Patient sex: M
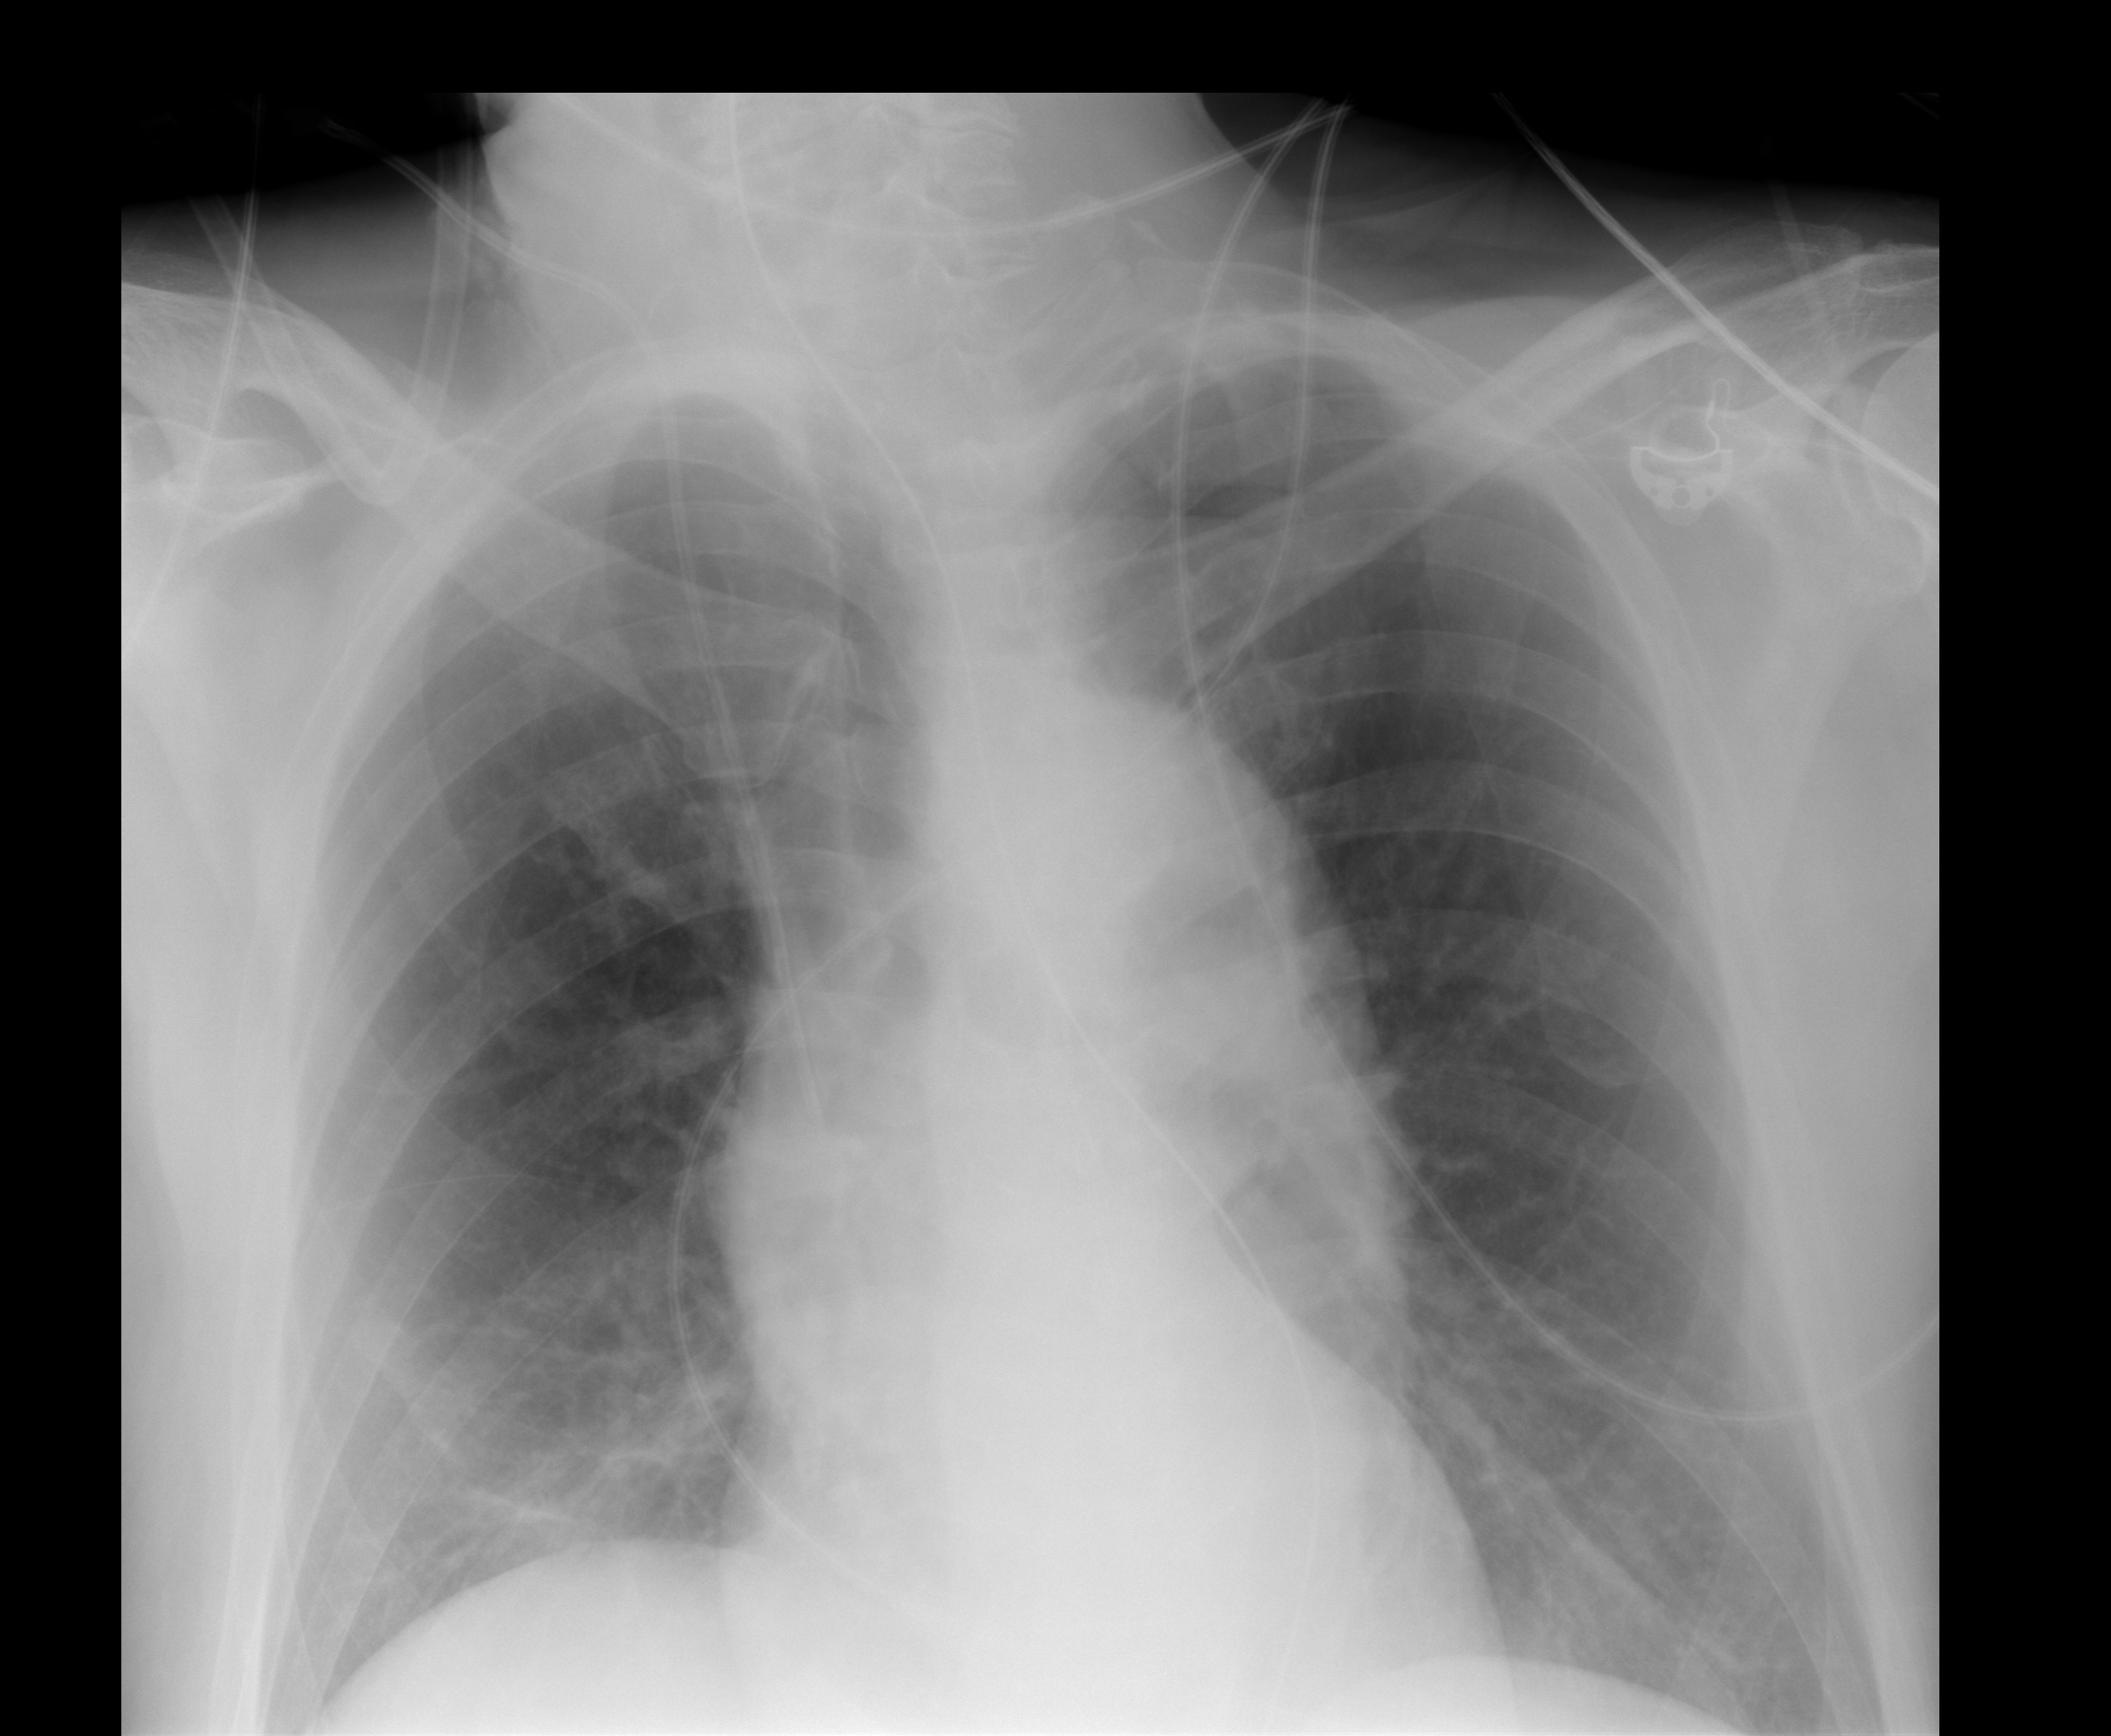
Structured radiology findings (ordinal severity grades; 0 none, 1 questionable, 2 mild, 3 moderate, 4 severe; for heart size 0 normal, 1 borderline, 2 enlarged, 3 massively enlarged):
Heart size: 0
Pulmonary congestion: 0
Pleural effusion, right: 0
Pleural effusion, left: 0
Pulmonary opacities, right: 0
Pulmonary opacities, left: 0
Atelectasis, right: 2
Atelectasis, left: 0